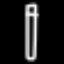
Label: pencil